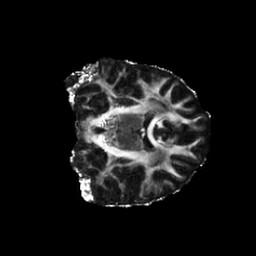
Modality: FA
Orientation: coronal
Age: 26
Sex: female
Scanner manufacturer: siemens
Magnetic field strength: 6.98 T
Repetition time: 7.776 s
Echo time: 0.076 s